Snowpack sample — Buffalo Mountain, Silverthorne, Colorado, USA (2/22/26, 2:02 PM MST)
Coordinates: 39.622, -106.113
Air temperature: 33 °F
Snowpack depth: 63 cm
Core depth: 10 cm
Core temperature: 30.2 °F
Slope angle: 11°, slope face: 116°
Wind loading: low
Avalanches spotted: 0
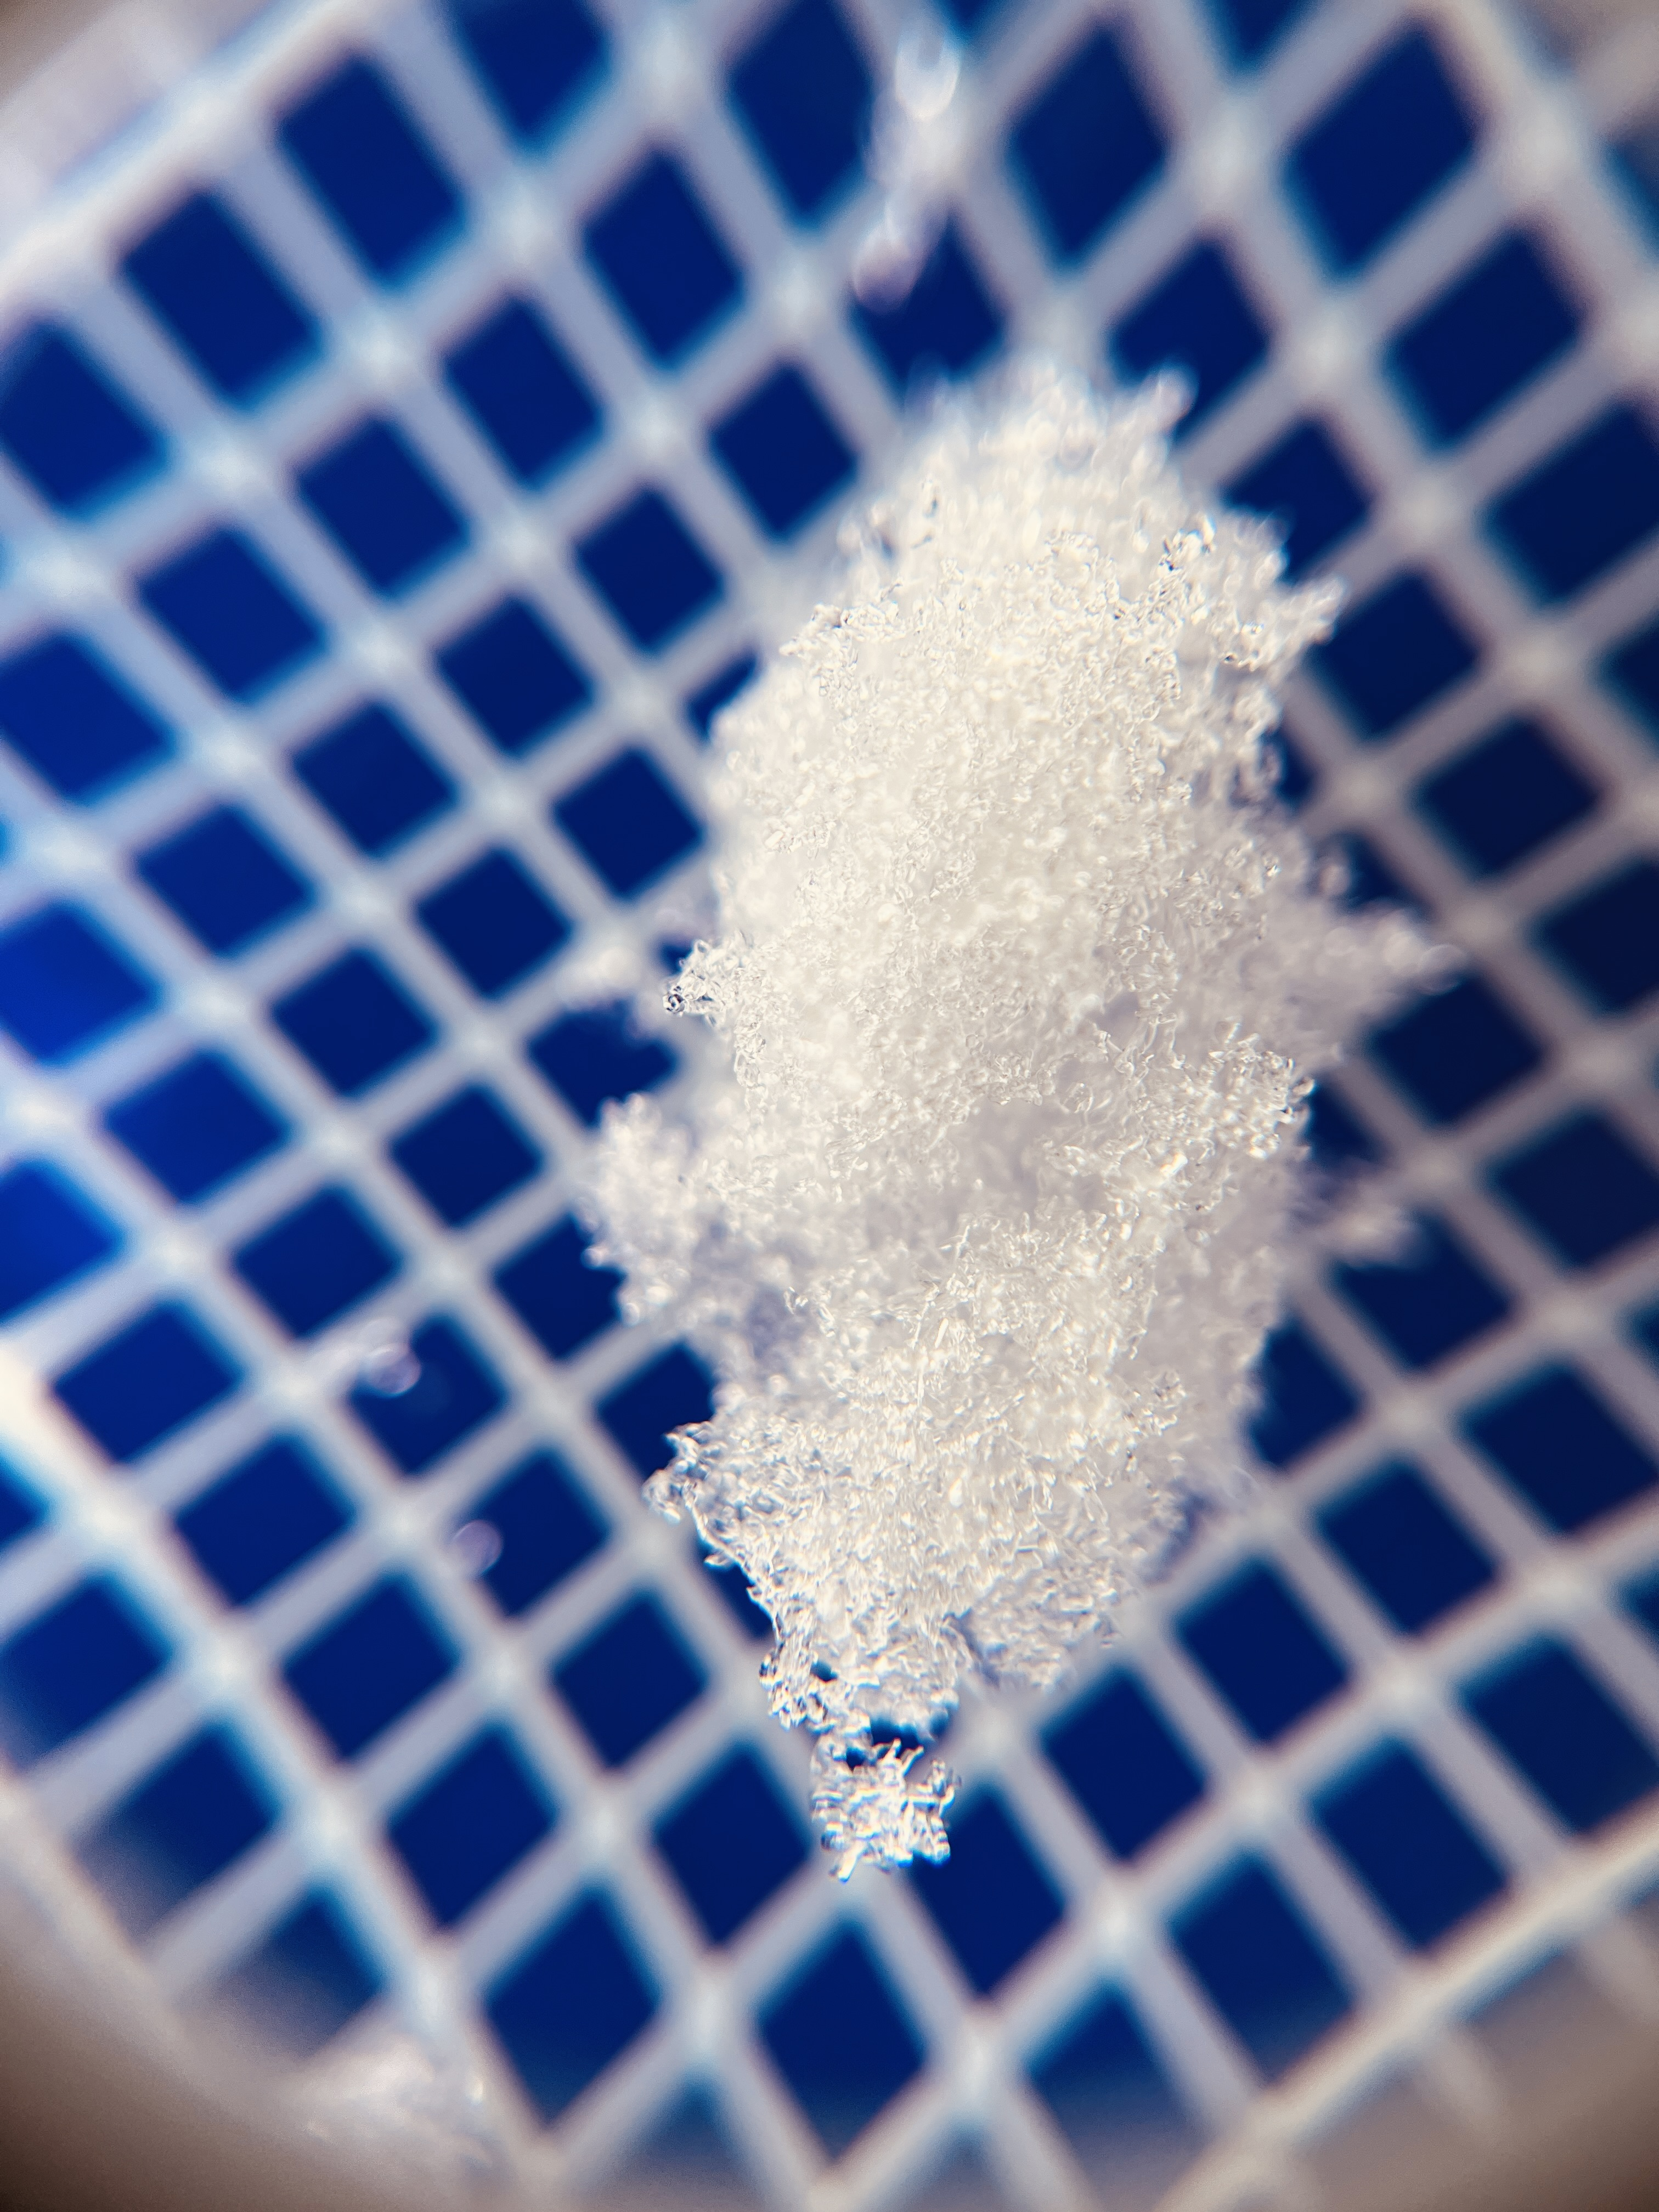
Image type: magnified_profile
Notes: In a firebreak similar to site 1, minimal wind loading with no spotted avalanches (not many faces in view though)